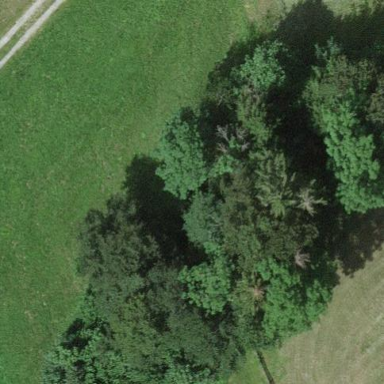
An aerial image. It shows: Forest area.